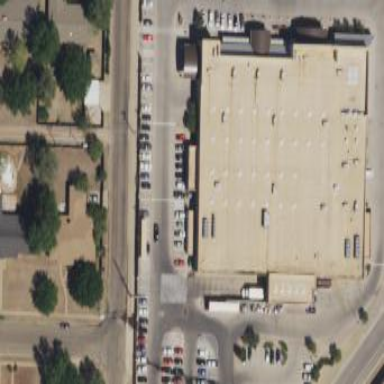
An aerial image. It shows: Supermarket building.